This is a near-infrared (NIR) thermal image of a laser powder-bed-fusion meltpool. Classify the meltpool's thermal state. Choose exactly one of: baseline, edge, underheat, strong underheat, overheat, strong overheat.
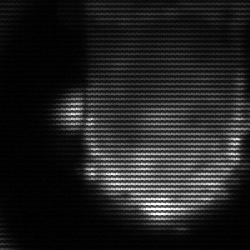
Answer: baseline